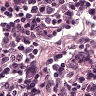
Metastatic tissue present: no